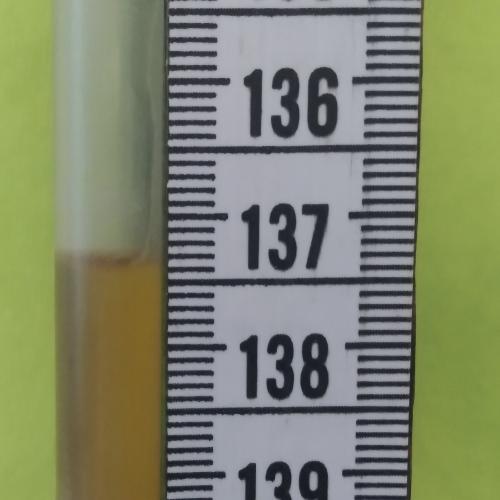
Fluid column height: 137.3 cm